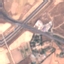
Land use / land cover: Highway